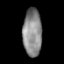
Tissue: prostate
Cell type: Epithelial cells
Senescence score: 0.2241
Nuclear area (px): 880
Mean DAPI intensity: 137.509